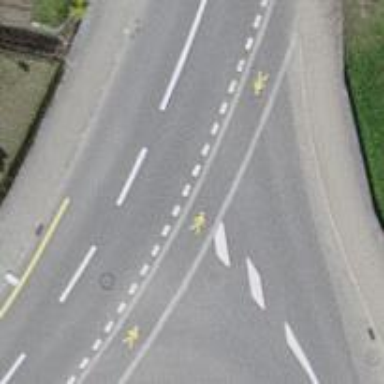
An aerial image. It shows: Unmarked road crossing.